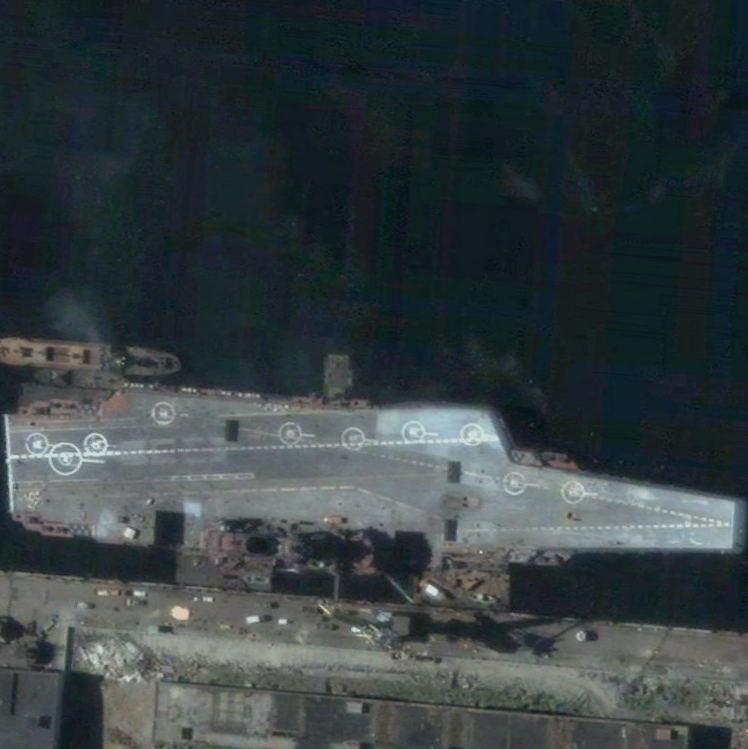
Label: aircraft_carrier